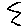
Label: zigzag